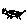
Label: cat